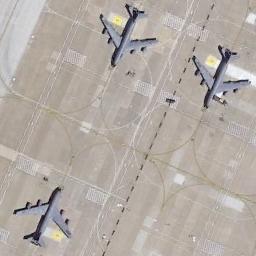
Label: airplane